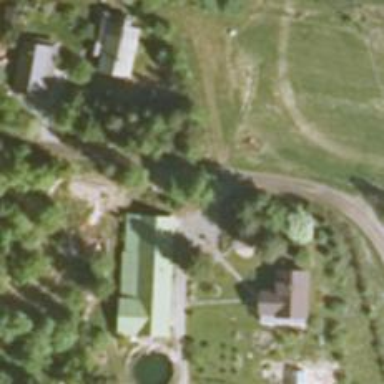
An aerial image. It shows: Shelter building.